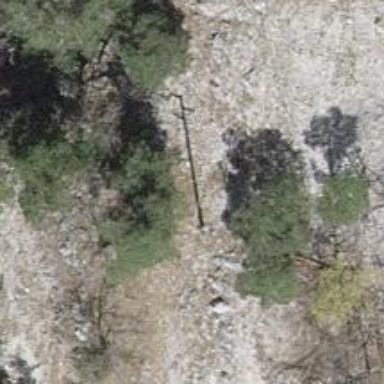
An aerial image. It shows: Power pole.